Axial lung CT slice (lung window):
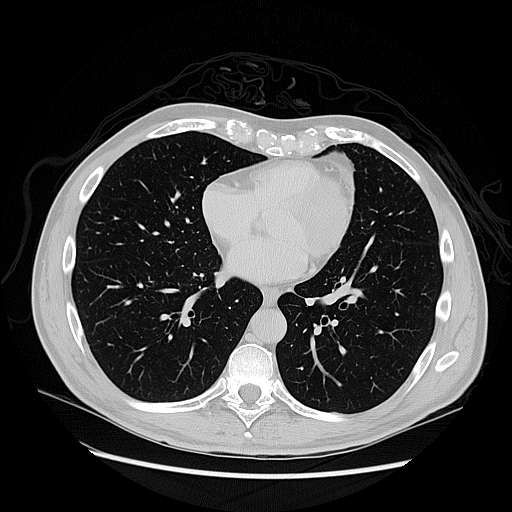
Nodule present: no